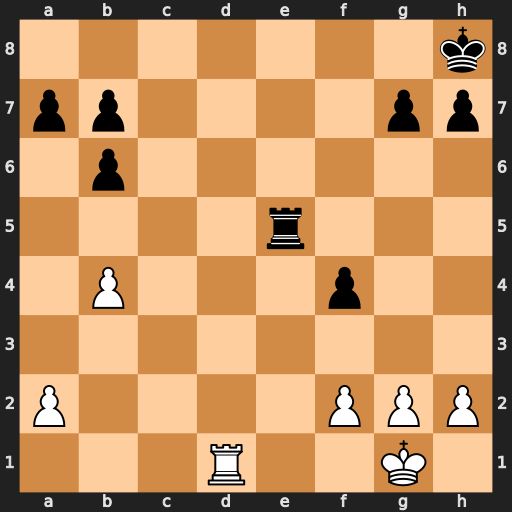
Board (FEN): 7k/pp4pp/1p6/4r3/1P3p2/8/P4PPP/3R2K1
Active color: w
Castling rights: -
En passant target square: -
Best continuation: Rd8+ Re8 Rxe8#